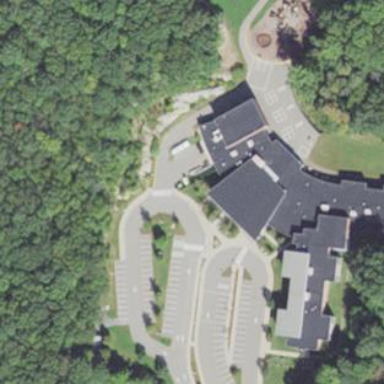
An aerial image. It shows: School.